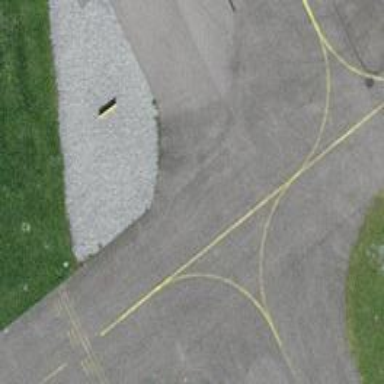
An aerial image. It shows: Image of taxiway at airport.